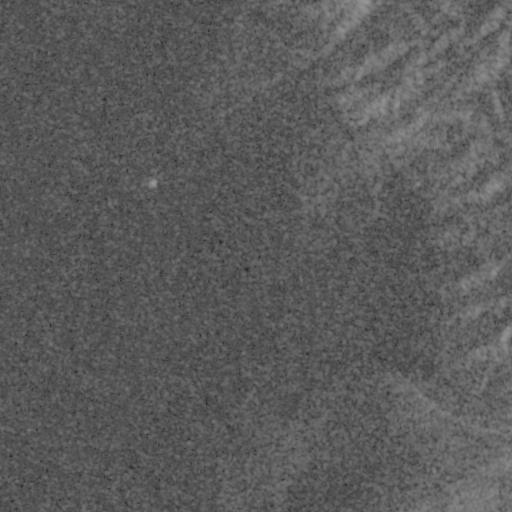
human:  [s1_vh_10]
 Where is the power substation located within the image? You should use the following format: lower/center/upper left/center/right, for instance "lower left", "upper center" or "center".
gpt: The power substation is located in the center left of the image.
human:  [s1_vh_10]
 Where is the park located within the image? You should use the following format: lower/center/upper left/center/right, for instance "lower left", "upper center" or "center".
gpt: There is no park in the image.

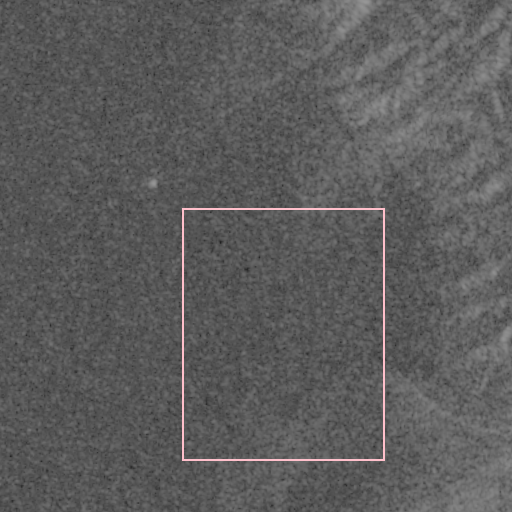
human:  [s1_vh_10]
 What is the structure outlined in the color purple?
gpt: There is no purple outline.
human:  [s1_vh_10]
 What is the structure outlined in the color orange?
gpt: There is no structure outlined in orange.